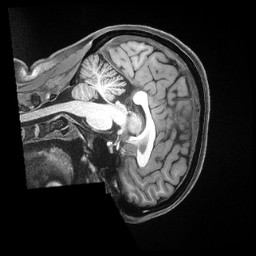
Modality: T1w
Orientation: sagittal
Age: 33
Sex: female
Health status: ill
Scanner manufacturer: siemens
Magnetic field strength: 3 T
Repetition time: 2.5 s
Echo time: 0.00181 s